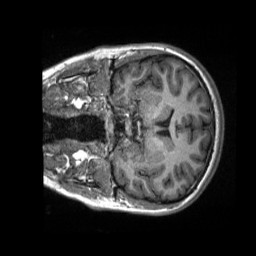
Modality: T1w
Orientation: coronal
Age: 25
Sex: female
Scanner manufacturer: siemens
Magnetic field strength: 3 T
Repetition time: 2.3 s
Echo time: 0.00288 s